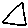
Label: triangle